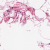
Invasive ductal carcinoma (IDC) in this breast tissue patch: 0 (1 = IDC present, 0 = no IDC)